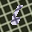
Label: 6